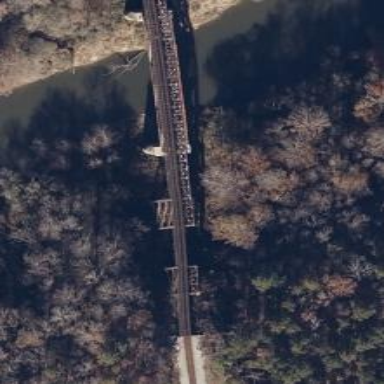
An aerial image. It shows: Railway bridge.